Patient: sex F, age 70
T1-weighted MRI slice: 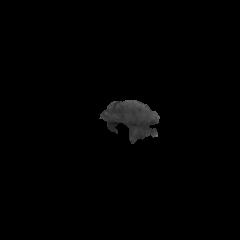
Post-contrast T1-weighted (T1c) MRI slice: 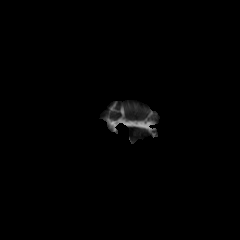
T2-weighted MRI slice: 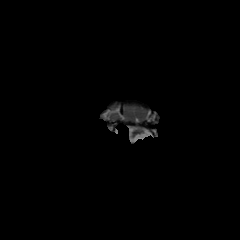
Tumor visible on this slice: no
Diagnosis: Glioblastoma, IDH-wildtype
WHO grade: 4